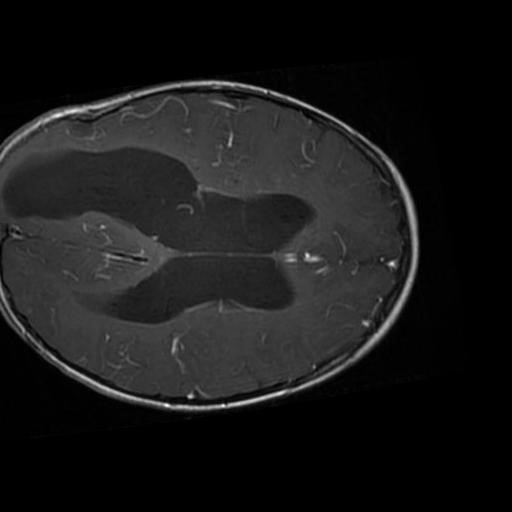
Label: brain_glioma